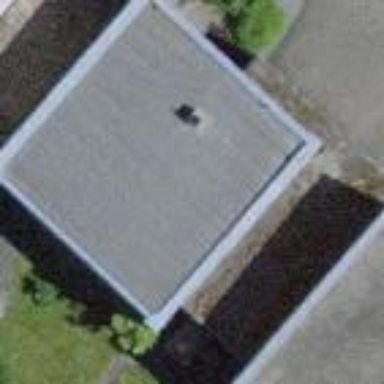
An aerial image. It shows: Terrace building.